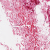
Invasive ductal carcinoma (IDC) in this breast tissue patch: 0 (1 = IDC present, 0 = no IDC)